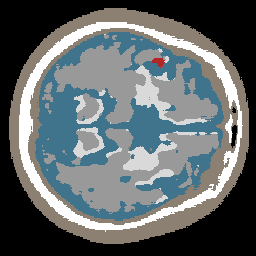
Label: lesion